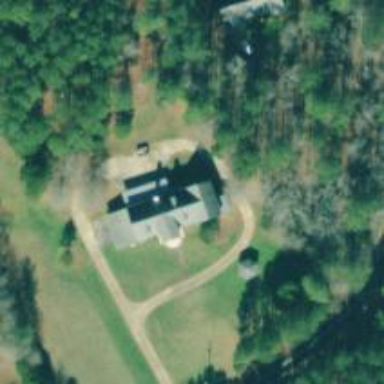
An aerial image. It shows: Driveway.